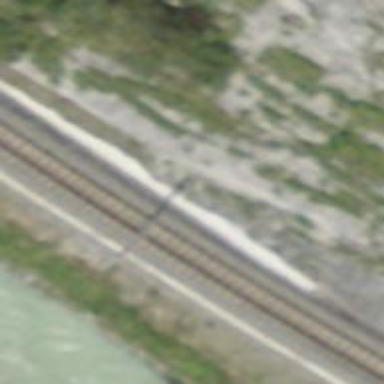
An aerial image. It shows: Narrow-gauge railway track electrified by contact line.